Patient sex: F
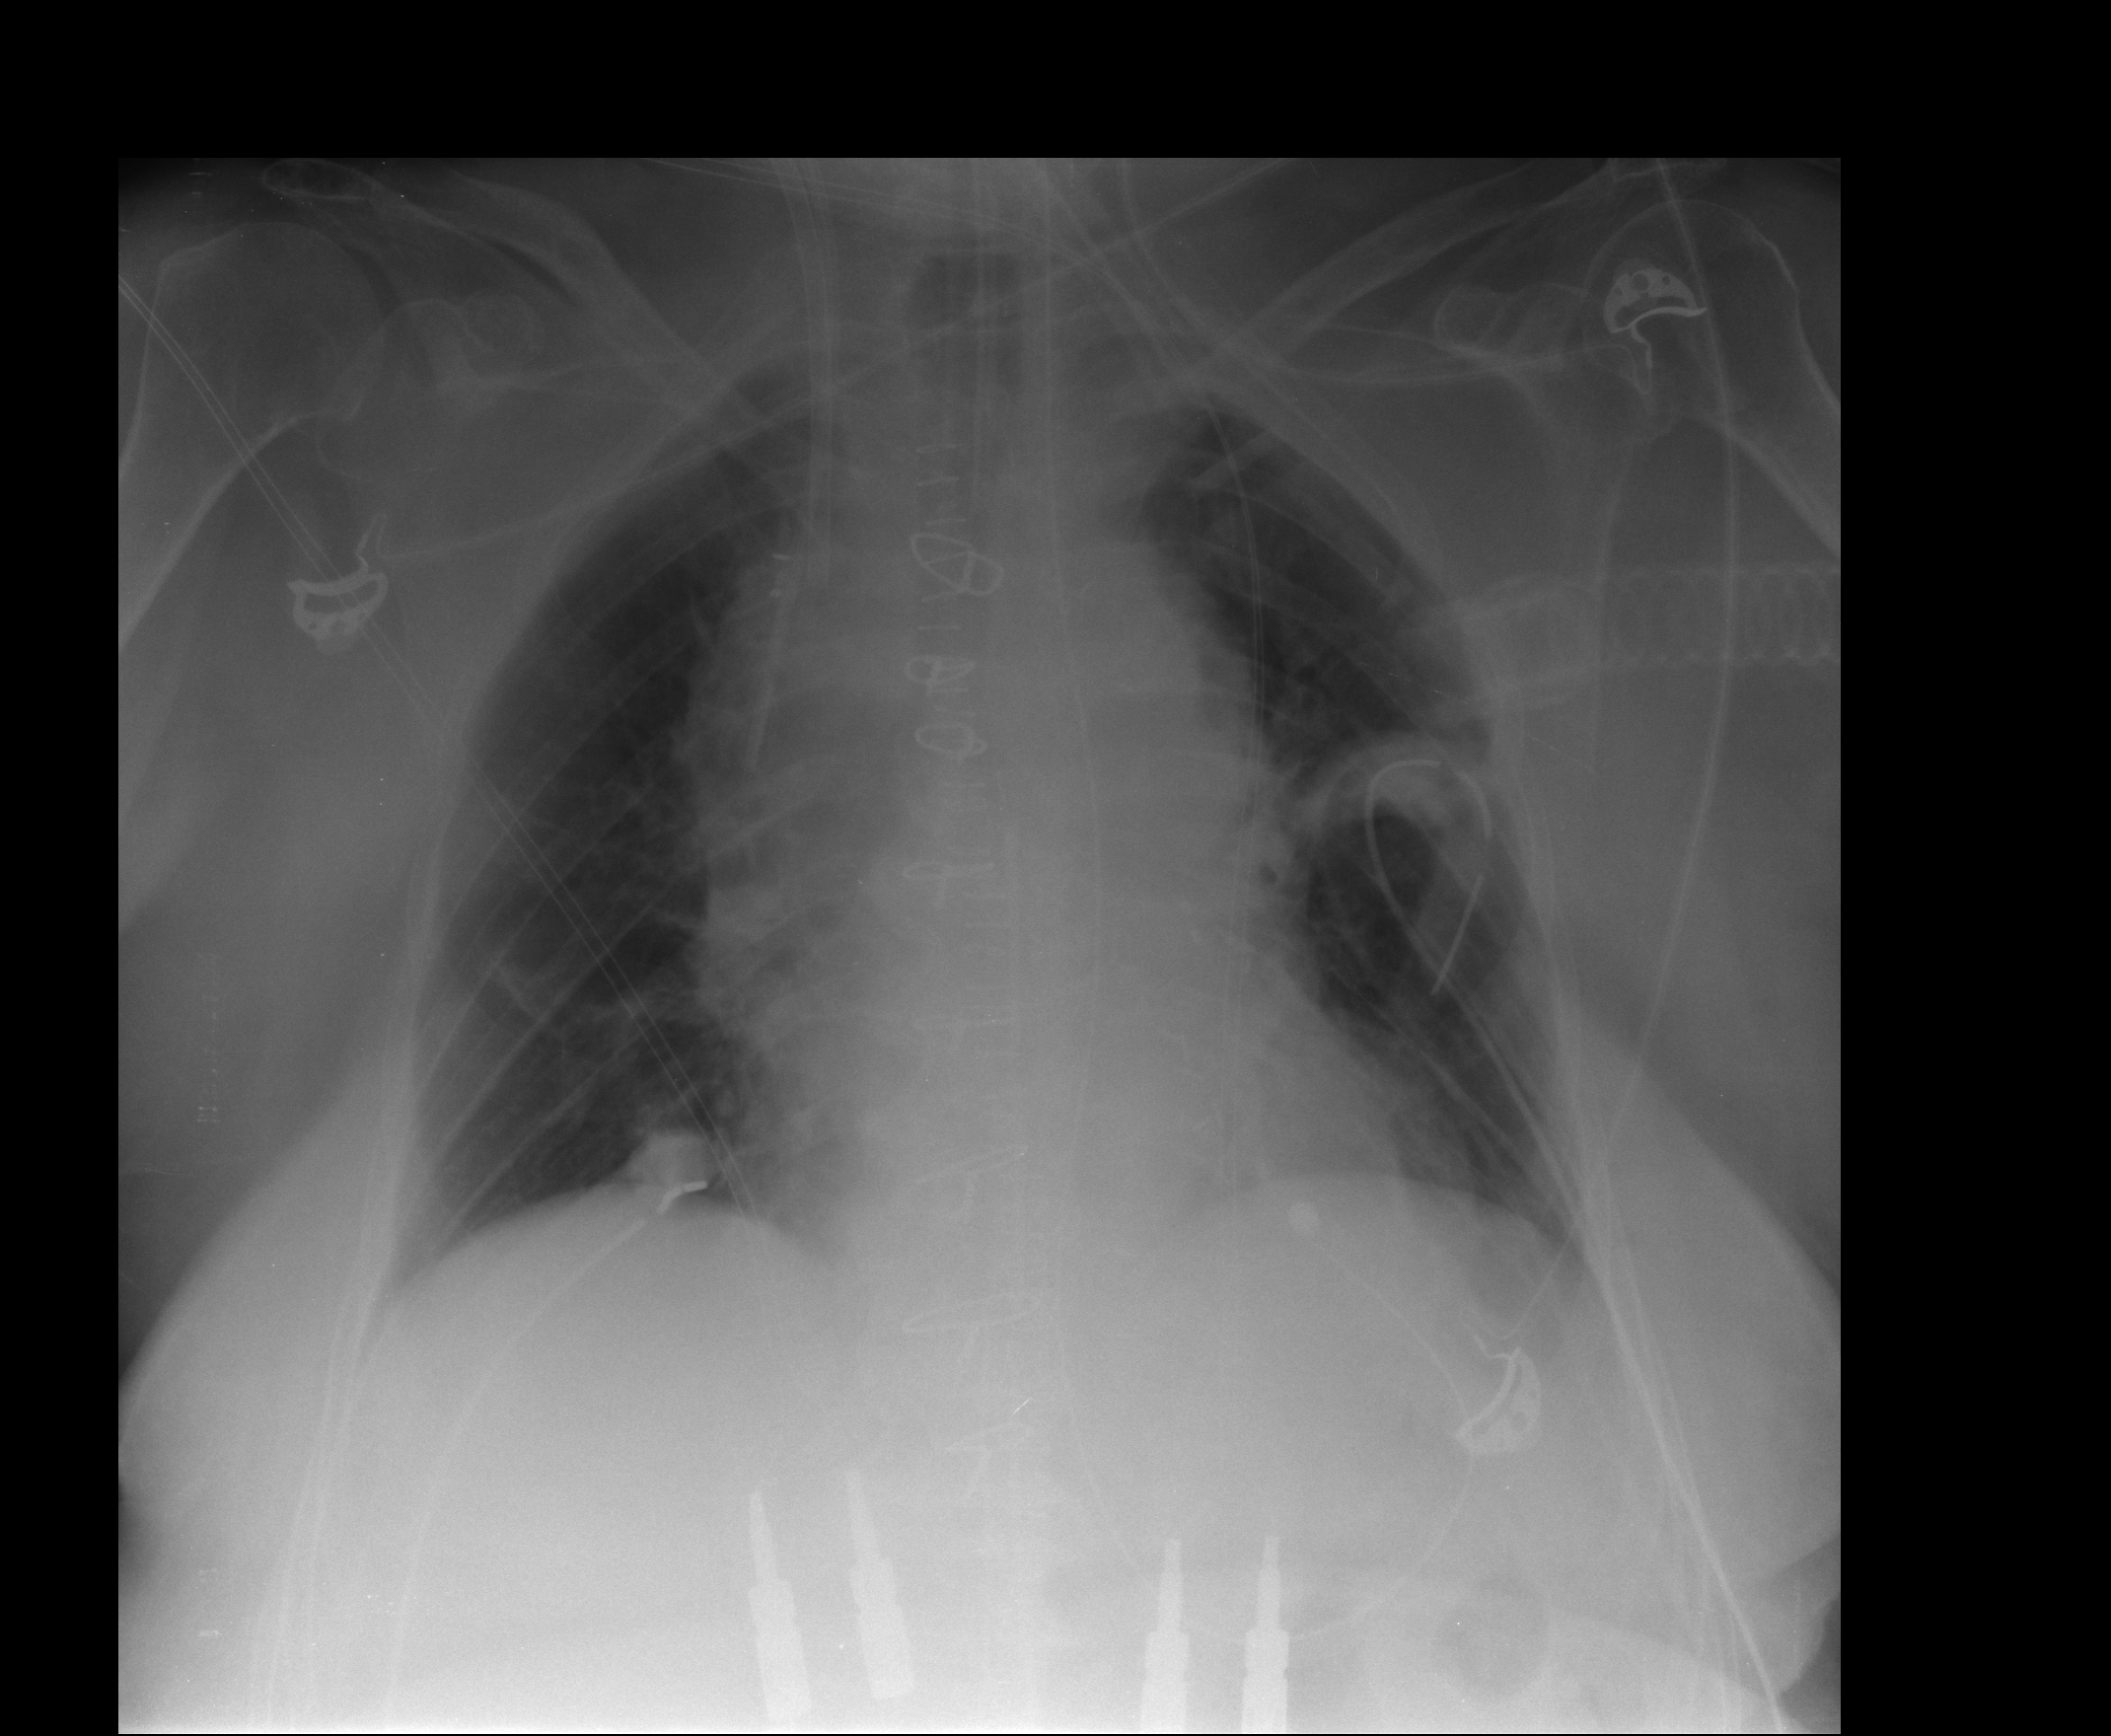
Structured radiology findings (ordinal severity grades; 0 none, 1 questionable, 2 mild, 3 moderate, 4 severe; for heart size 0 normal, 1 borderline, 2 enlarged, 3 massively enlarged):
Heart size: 0
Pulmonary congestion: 1
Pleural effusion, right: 0
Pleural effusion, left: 0
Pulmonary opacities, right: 0
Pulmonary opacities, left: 0
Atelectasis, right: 0
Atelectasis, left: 0